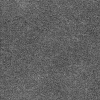
Atmospheric dust classification: dusty